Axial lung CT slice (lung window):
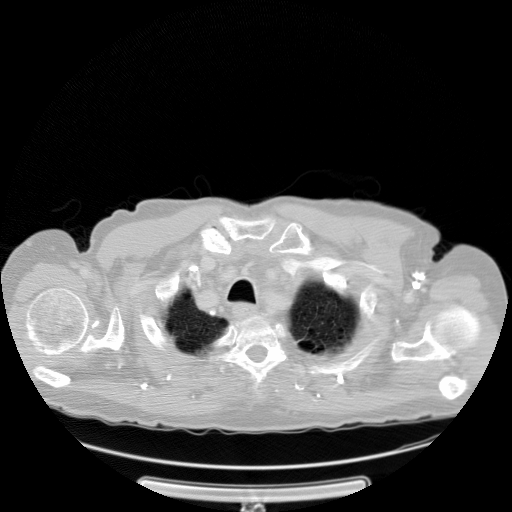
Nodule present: no